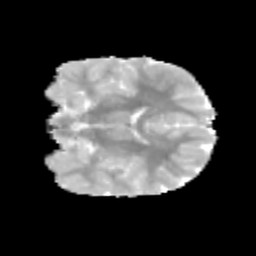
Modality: MD
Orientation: coronal
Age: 12
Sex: male
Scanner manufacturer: siemens
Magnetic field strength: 3 T
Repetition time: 3.8 s
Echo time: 0.07 s